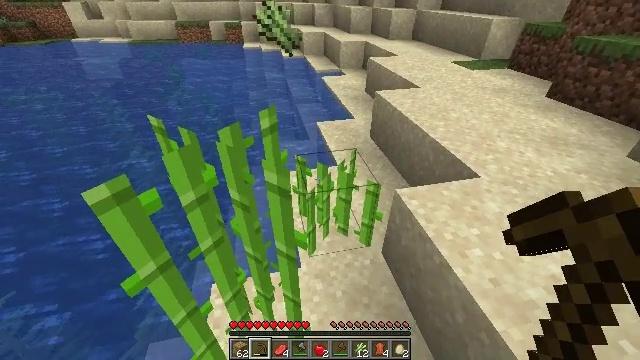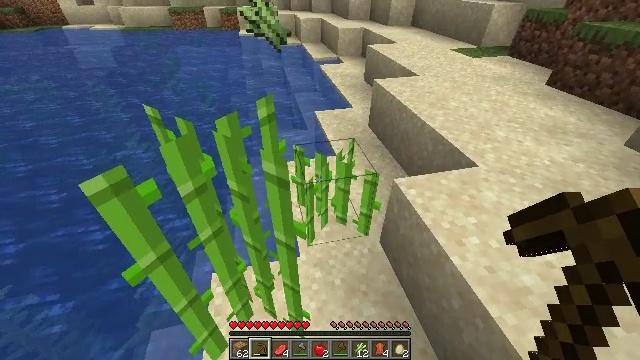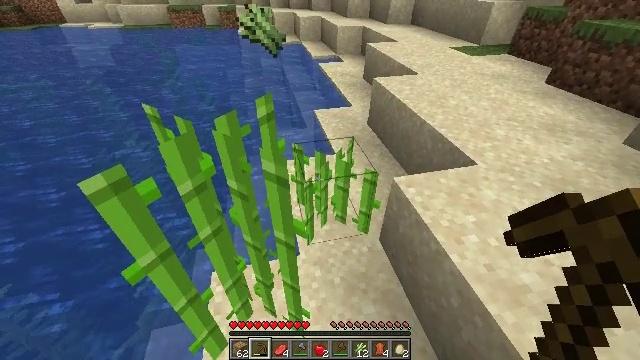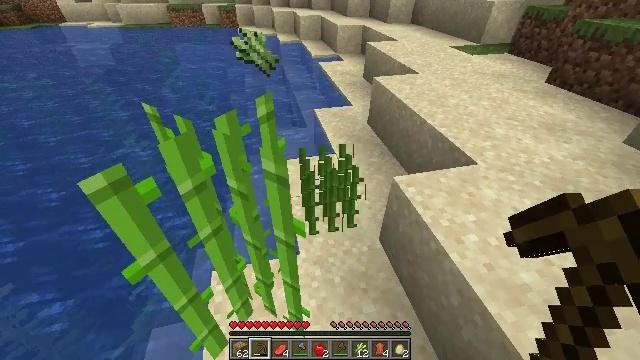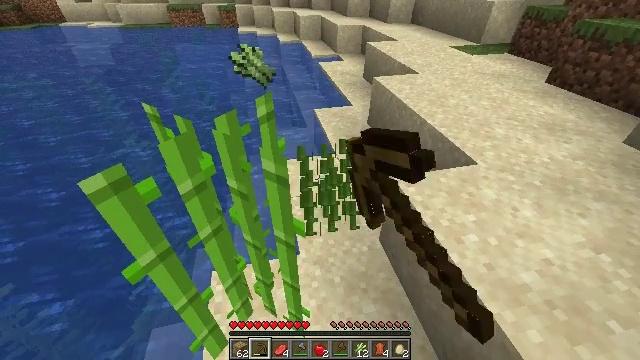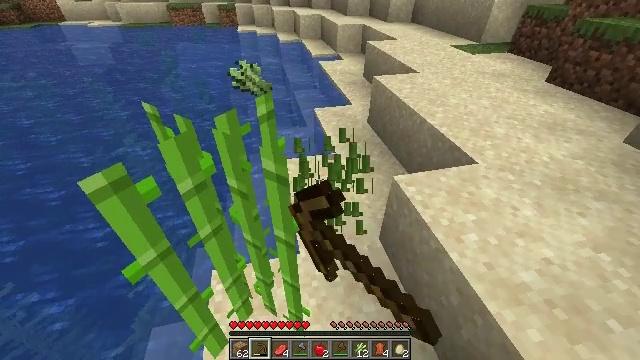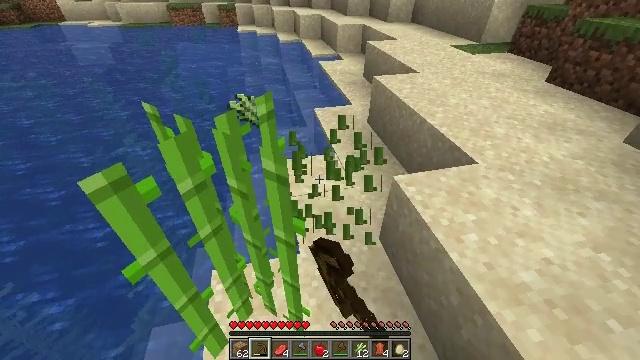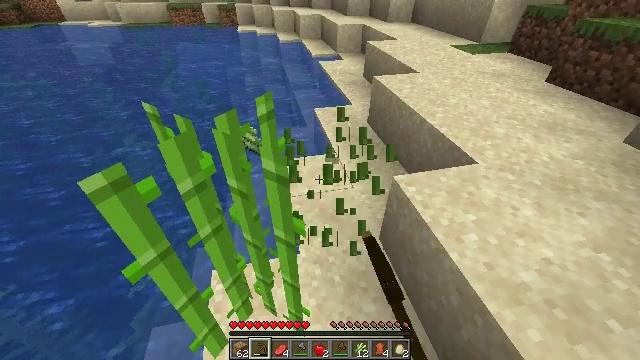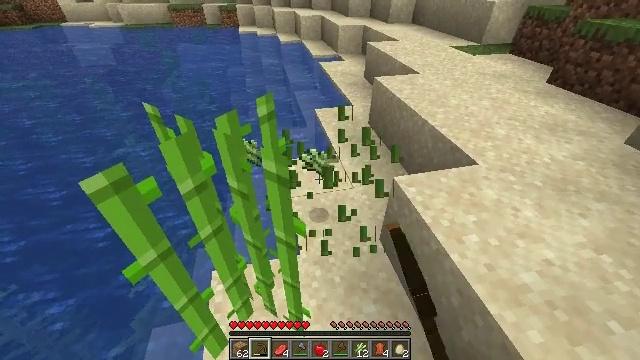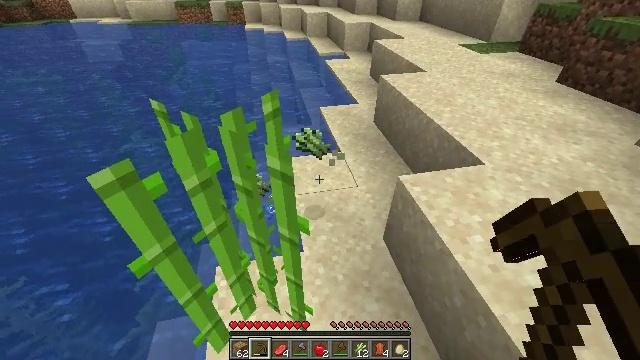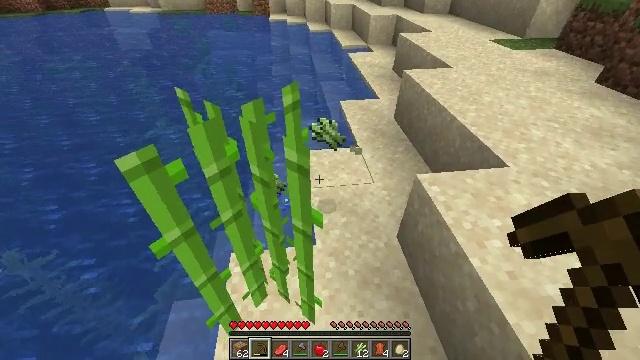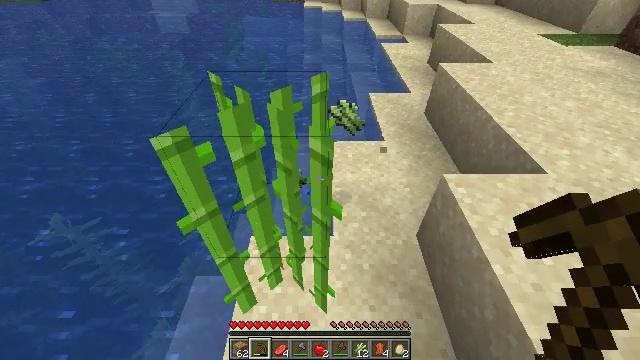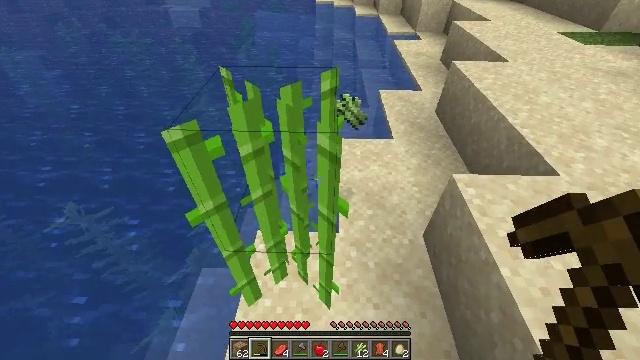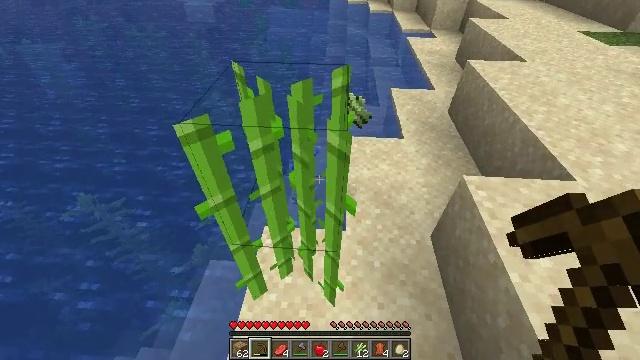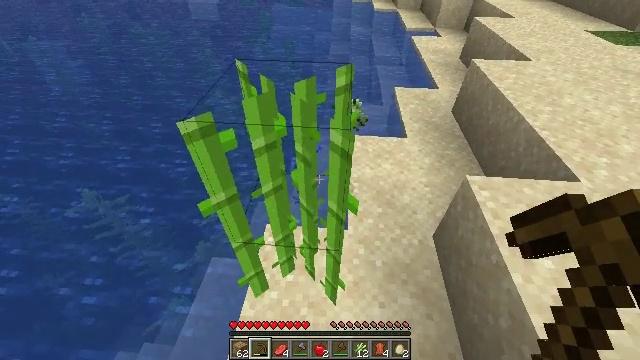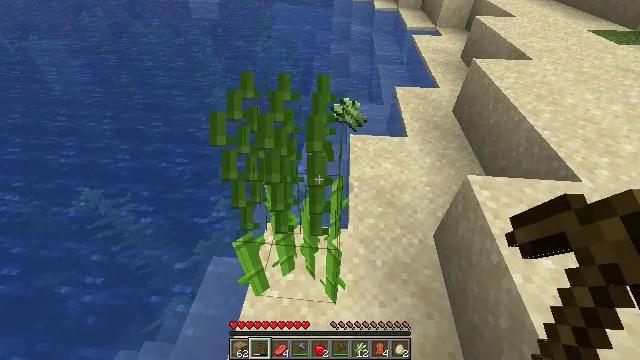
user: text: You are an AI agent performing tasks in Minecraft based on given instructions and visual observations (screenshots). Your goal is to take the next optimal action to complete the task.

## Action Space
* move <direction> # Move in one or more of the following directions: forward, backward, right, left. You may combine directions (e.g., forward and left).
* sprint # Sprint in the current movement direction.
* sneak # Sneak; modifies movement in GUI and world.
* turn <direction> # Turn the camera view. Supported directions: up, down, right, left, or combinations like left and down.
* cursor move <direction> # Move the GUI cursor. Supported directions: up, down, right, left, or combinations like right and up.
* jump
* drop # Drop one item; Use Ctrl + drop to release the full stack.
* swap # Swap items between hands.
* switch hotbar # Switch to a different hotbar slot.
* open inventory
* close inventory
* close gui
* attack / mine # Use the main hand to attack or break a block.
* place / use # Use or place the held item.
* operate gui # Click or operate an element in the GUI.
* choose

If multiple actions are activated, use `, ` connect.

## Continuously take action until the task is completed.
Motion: motion action
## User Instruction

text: Break the sugar cane.
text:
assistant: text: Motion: turn down
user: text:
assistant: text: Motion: no_op
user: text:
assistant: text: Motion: attack / mine
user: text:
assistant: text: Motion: attack / mine
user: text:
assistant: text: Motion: attack / mine
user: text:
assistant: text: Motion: attack / mine
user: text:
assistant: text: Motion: no_op
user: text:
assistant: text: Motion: no_op
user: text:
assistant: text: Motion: turn left
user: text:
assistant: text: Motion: turn left and down
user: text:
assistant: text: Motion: turn left and down
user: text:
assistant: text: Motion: turn left
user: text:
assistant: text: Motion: turn left
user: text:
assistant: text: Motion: no_op
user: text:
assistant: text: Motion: attack / mine
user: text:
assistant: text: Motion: attack / mine
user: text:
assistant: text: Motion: attack / mine
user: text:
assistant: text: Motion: no_op
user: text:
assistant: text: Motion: no_op
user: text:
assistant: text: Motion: no_op
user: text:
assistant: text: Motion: turn up
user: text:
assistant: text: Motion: no_op
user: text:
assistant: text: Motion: no_op
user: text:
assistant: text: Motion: turn down
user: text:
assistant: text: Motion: turn down
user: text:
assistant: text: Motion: turn down
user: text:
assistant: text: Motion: no_op
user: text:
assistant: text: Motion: attack / mine
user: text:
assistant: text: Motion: attack / mine
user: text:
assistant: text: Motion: attack / mine